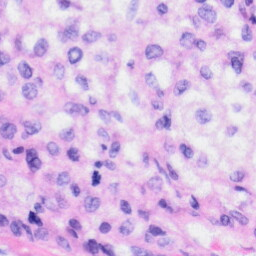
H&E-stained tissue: Liver